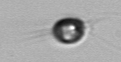
Label: Acanthoica_quattrospina